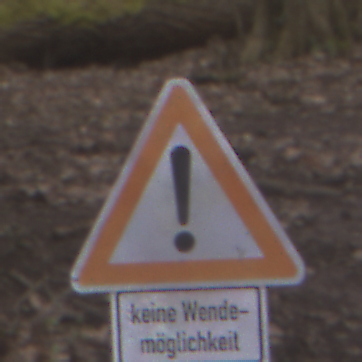
Verkehrszeichen: Gefahrenstelle
Zusatzzeichen unten: HinweisGeaenderteVorfahrtVerkehrsfuehrungVerkehrsregelung3
Umgebung: Outdoor, Nature
Tageszeit: MorningAfternoon
Wetter: Overcast
Licht: Natural
Jahreszeit: Autumn
Kontrast: LowContrast